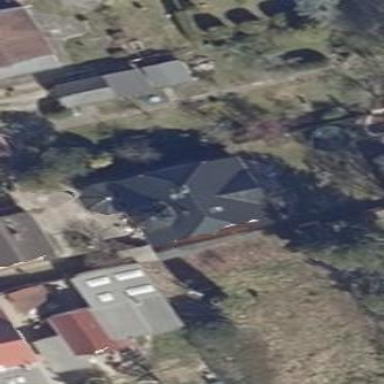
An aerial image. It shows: Hipped roof house.